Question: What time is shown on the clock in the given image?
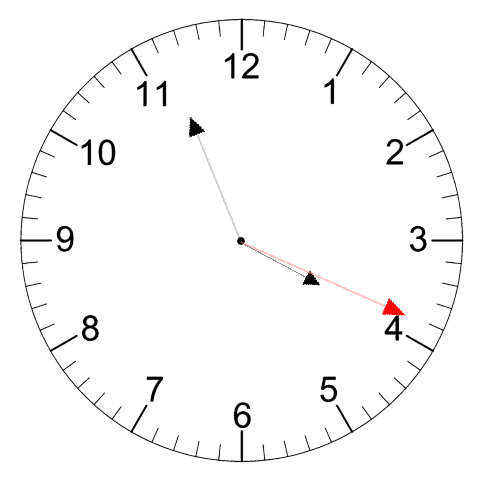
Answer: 03:56:19